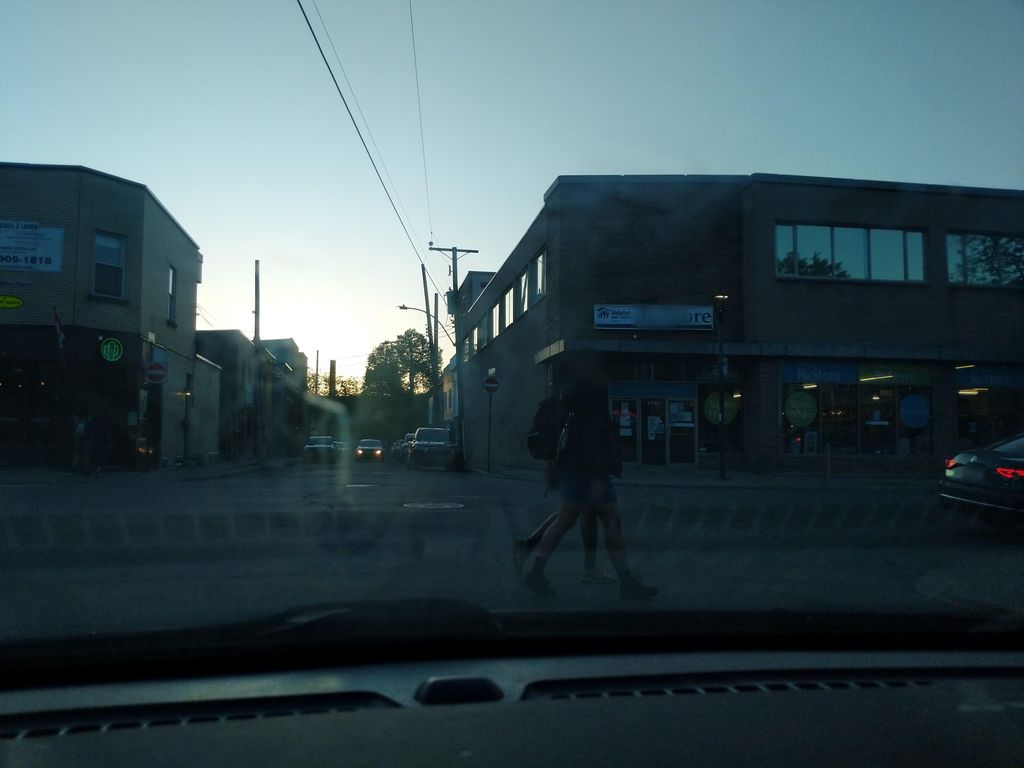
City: montreal